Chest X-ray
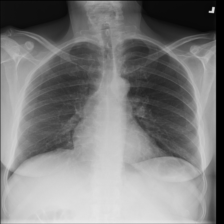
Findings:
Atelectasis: negative
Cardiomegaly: negative
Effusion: negative
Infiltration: negative
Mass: negative
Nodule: negative
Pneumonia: negative
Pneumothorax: negative
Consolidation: negative
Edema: negative
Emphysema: negative
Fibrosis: negative
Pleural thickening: negative
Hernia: negative